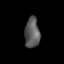
Tissue: skin
Cell type: Fibroblasts
Senescence score: 0.6871
Nuclear area (px): 443
Mean DAPI intensity: 90.948